Question: Given the following four-coloring problem graph, where part of the region has been pre-colored, how many coloring combinations are there for the remaining region?
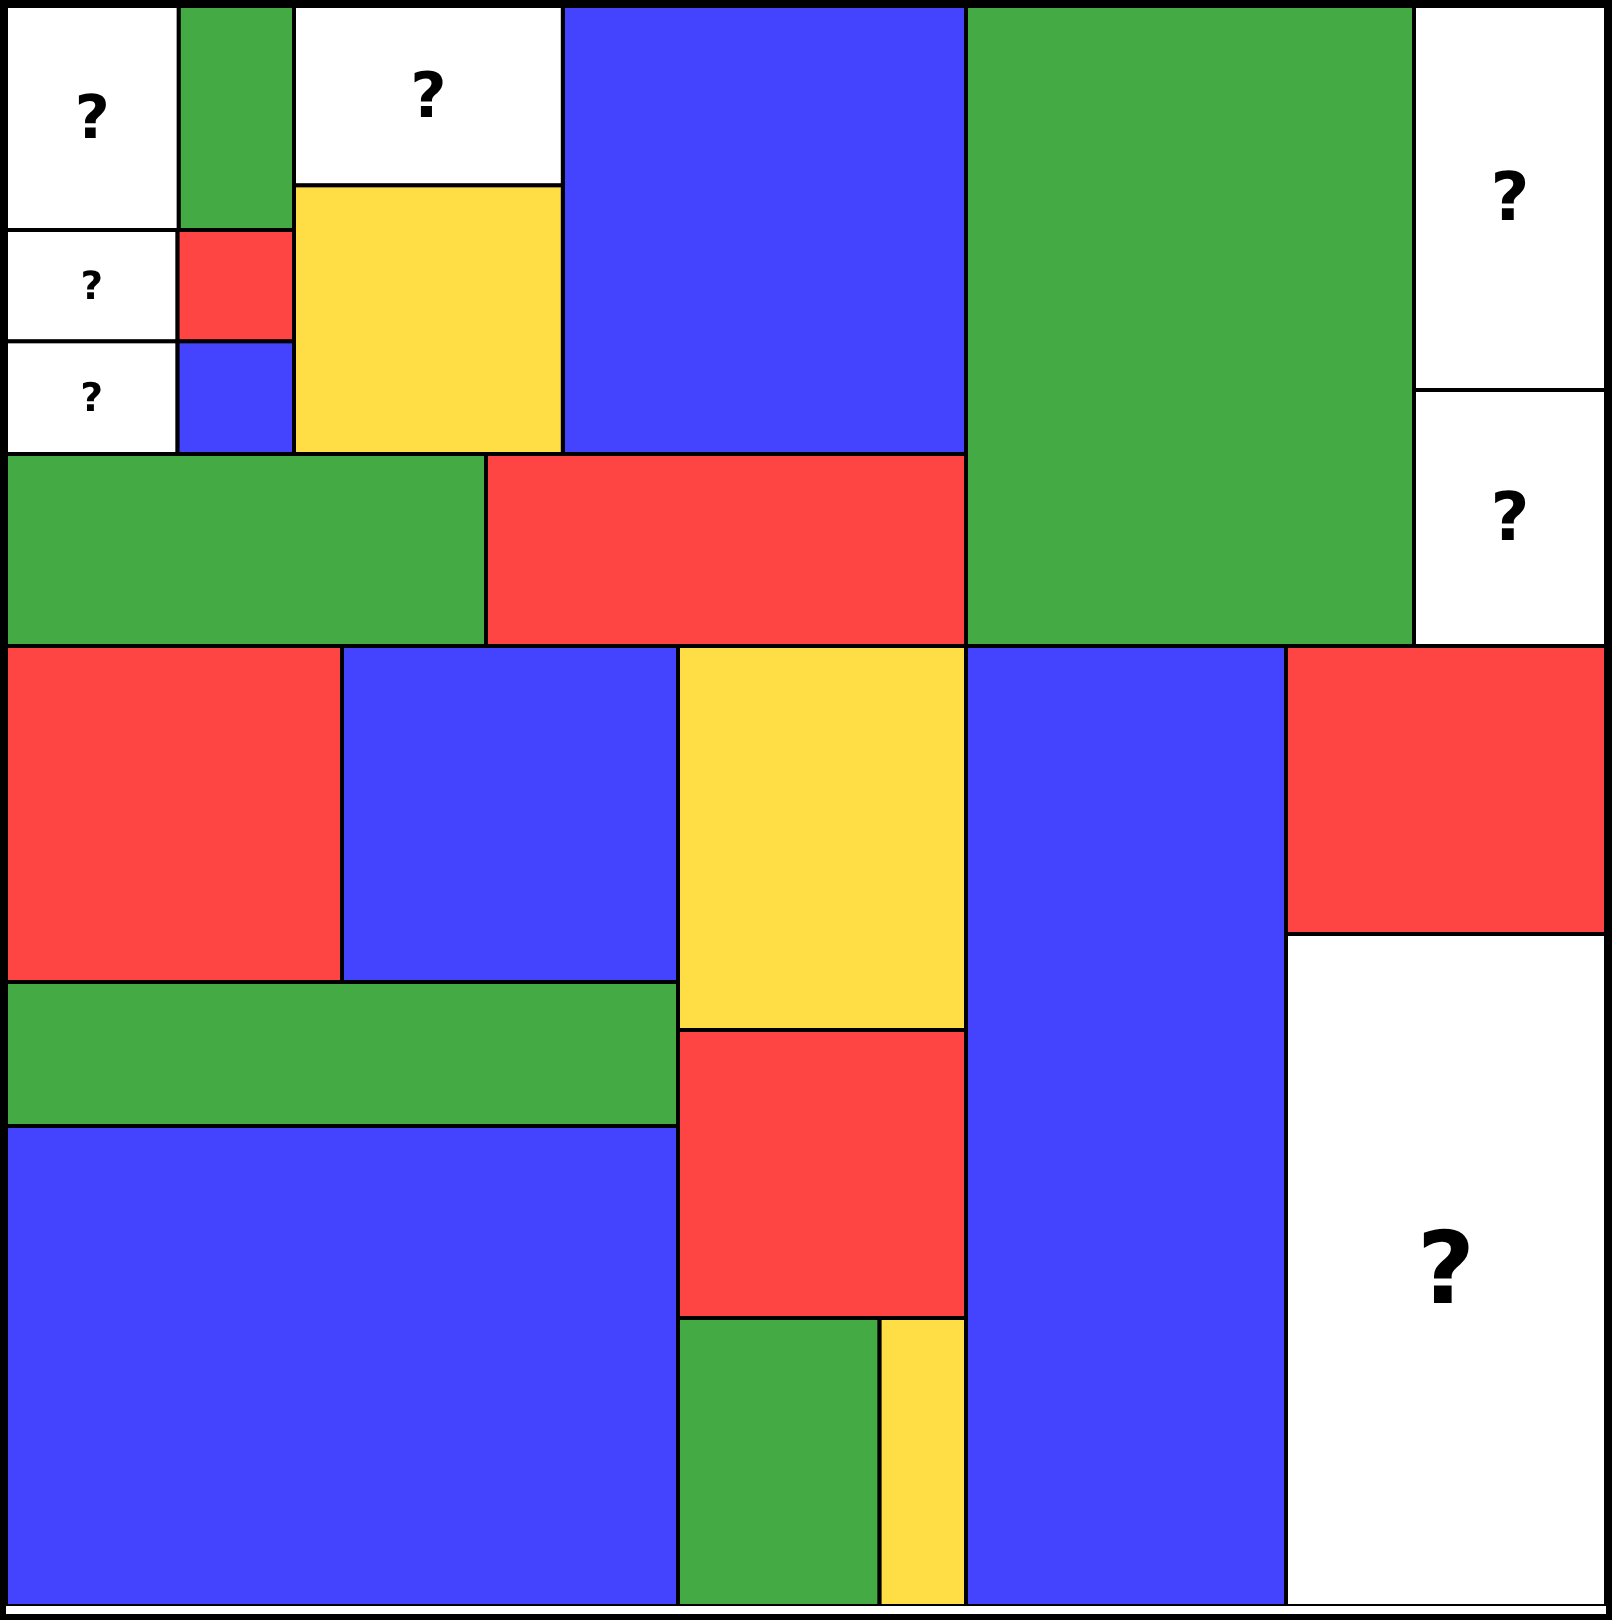
Answer: 58